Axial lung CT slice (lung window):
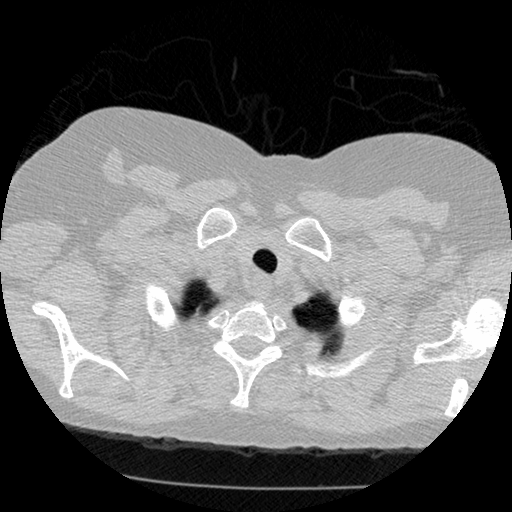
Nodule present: no